Question: I would like to display rating with 'DYRateView' in info window when user tap on 'GMSMarker'.
I would like, that final result looks something like presented in the image below.
So far I have red the <URL> I think the only way is via 'userData' field. I have tried it with adding simply NSString on UIImage but it was not displayed. Maybe I am doing it wrong?
'''
UIImage * bar =[UIImage imageNamed:@"arrow"];
[sydneyMarker.userData setUserData:bar];
'''
Please be lenient, because I am a newbie to iOS development.

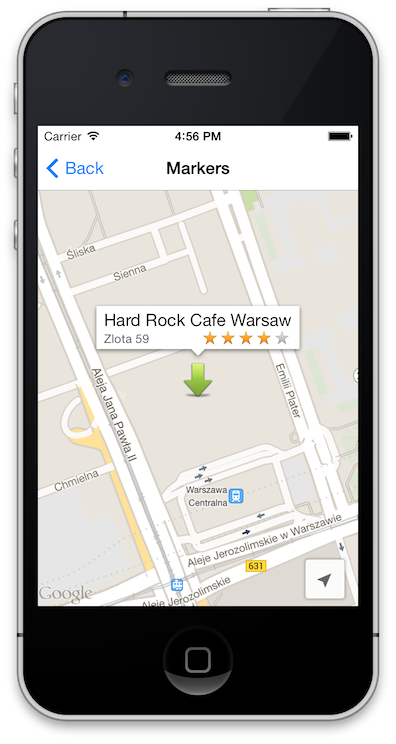
Answer: After I have red this: <URL>
and watched the video: <URL>

having in mind (from SDK documentaiton):
> Note: The info window is rendered as an image each time it is
displayed on the map. This means that any changes to its properties
while it is active will not be immediately visible. The contents of
the info window will be refreshed the next time that it is displayed.
i will probbably go for self-made info window basing very much on tutorial from mentioned video.